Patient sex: F
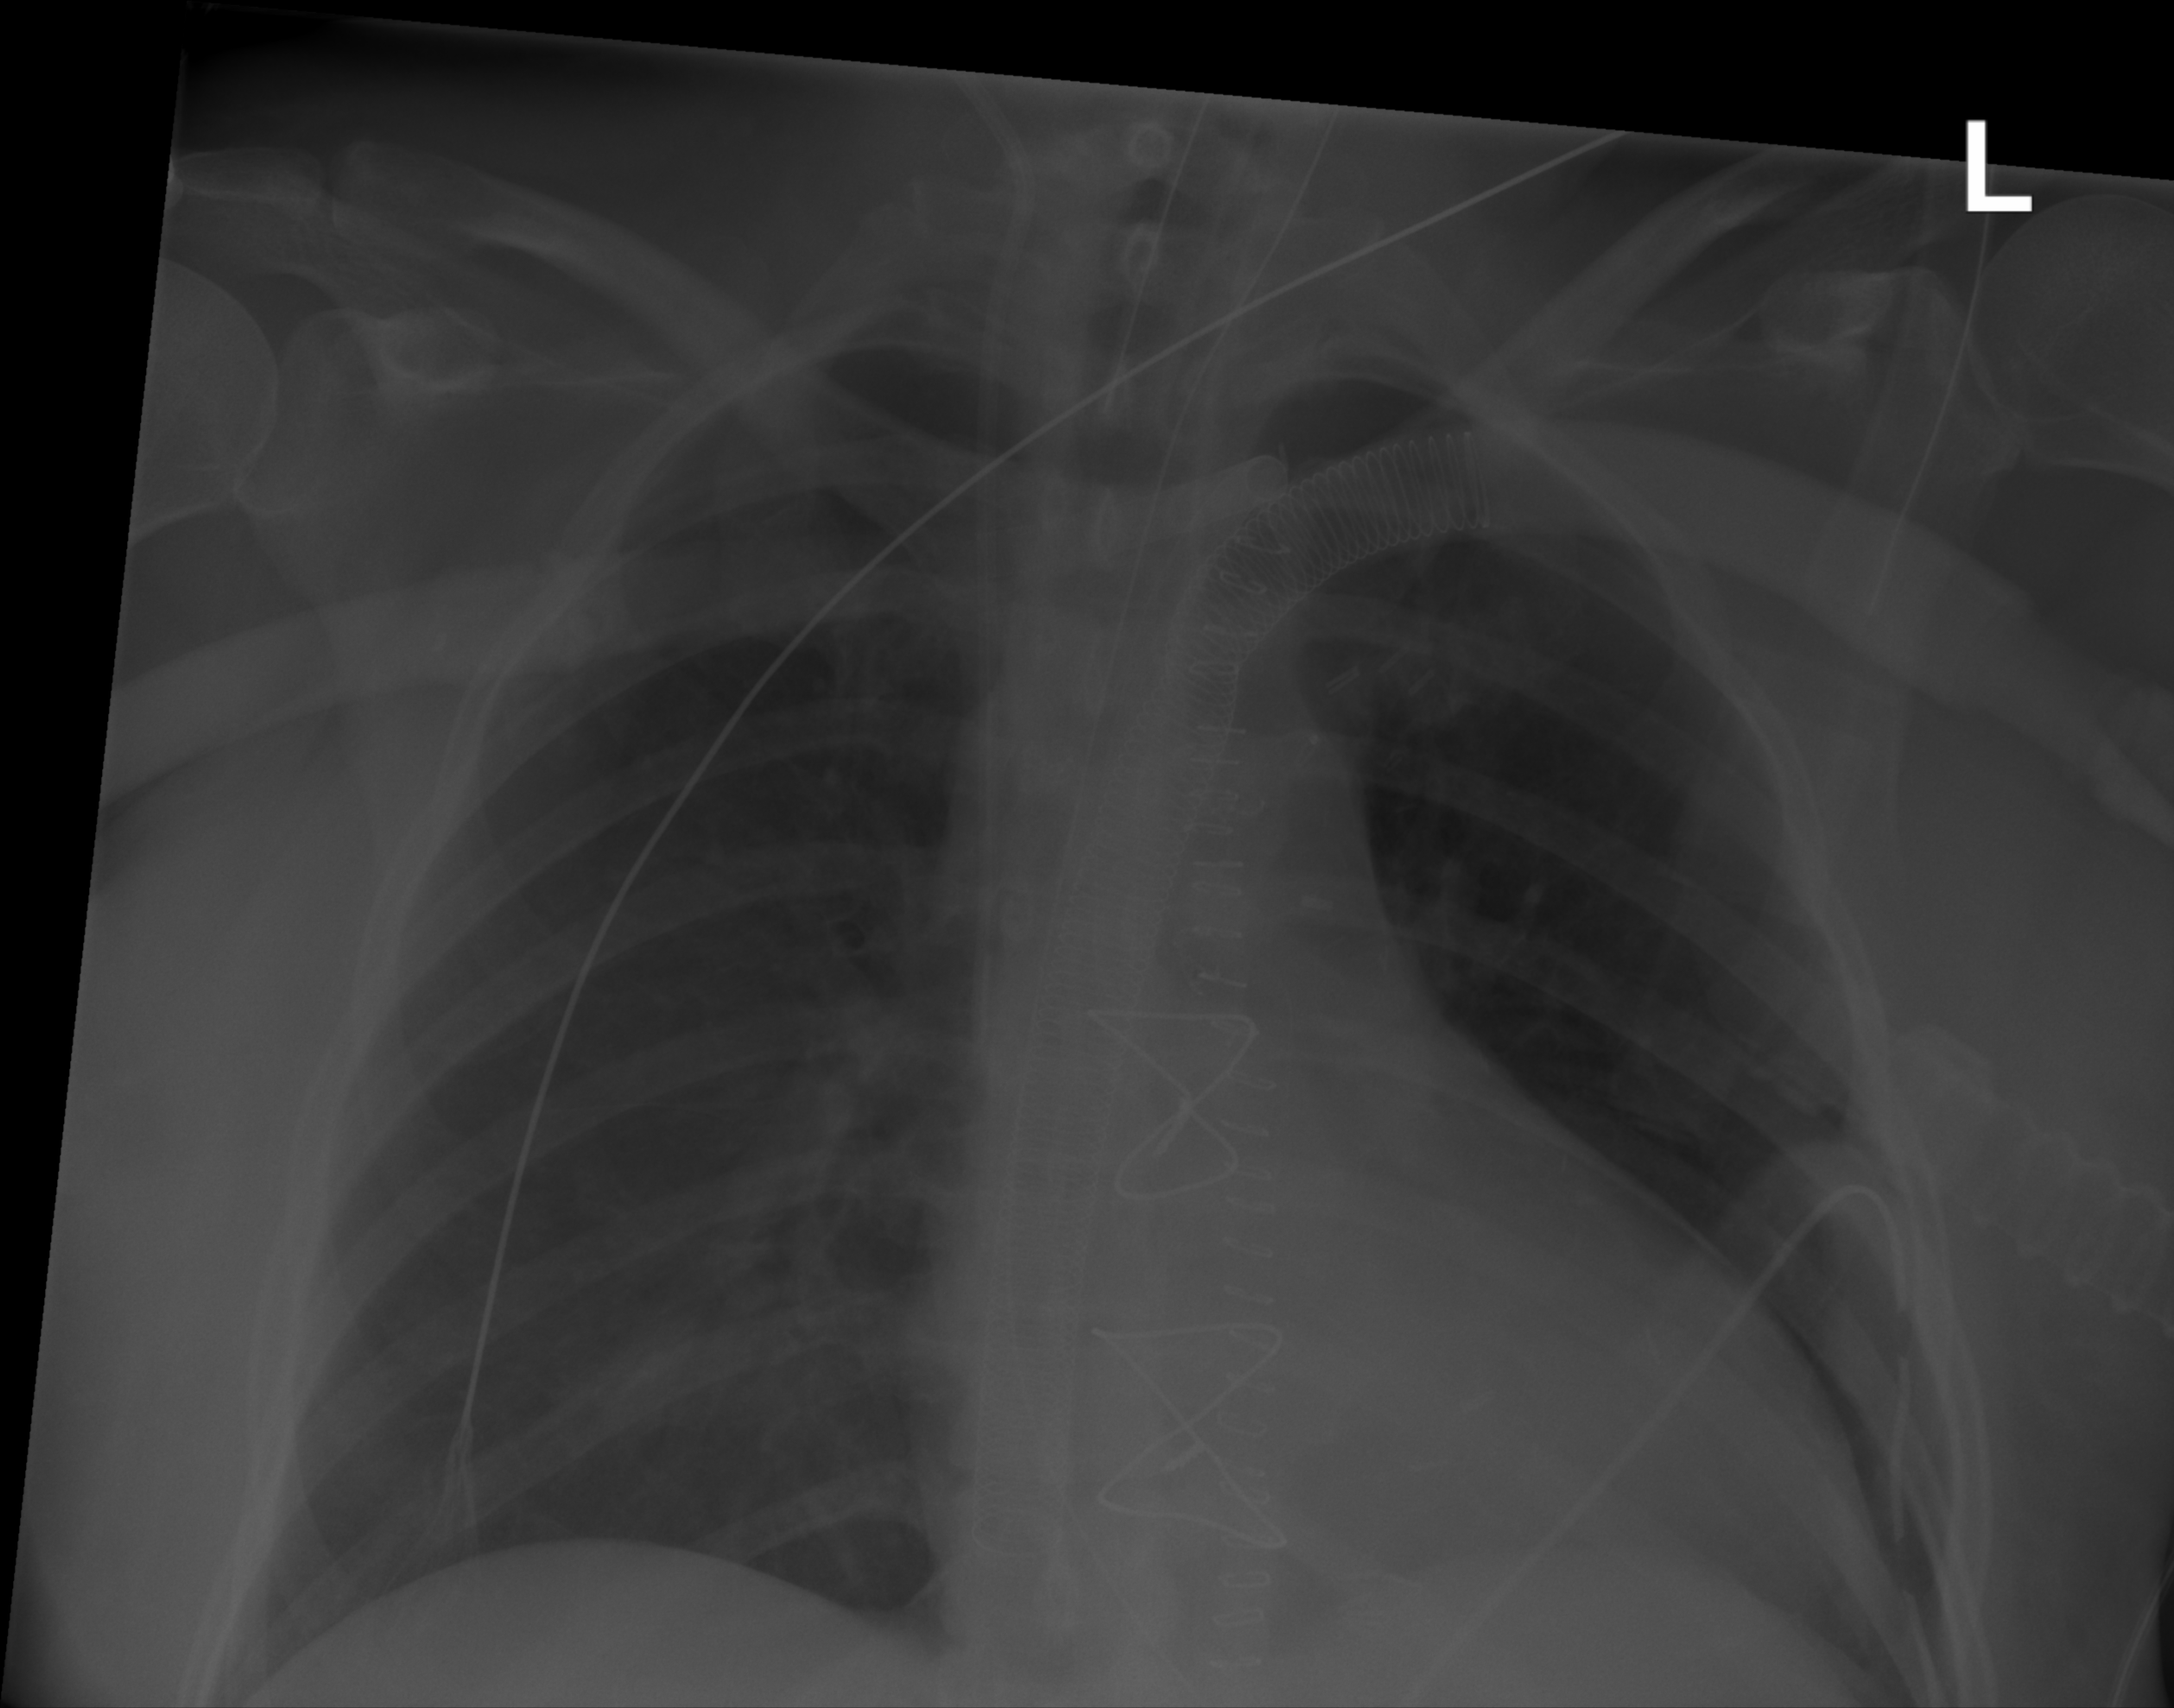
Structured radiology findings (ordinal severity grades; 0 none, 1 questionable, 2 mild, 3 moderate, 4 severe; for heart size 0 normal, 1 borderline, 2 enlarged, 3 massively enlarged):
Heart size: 2
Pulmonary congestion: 0
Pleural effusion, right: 1
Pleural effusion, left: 1
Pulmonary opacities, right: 0
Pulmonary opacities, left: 0
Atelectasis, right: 0
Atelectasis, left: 2